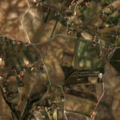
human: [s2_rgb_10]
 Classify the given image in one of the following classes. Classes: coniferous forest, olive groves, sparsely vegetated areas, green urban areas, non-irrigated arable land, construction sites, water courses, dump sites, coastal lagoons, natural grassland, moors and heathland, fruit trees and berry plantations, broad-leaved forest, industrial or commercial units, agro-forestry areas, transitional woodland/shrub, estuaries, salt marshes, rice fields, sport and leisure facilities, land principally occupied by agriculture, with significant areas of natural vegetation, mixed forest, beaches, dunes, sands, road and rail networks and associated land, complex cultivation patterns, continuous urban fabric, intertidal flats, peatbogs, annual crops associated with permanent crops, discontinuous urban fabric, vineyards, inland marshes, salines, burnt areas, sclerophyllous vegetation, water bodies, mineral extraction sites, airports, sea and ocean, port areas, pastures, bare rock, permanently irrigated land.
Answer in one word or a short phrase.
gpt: non-irrigated arable land, permanently irrigated land, olive groves, complex cultivation patterns